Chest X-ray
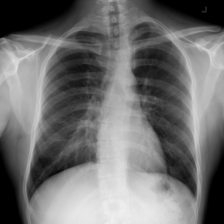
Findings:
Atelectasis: negative
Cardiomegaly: negative
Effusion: negative
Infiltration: negative
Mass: negative
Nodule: negative
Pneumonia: negative
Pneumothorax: negative
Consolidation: negative
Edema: negative
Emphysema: negative
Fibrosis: negative
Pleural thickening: negative
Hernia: negative